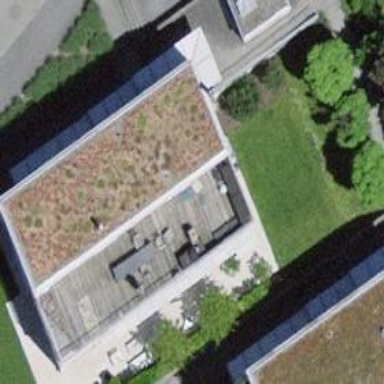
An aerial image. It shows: Building with flat roof.